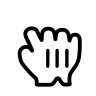
Cursor type: grabbing
OS/theme: linux-apple-cursor
Variant: black